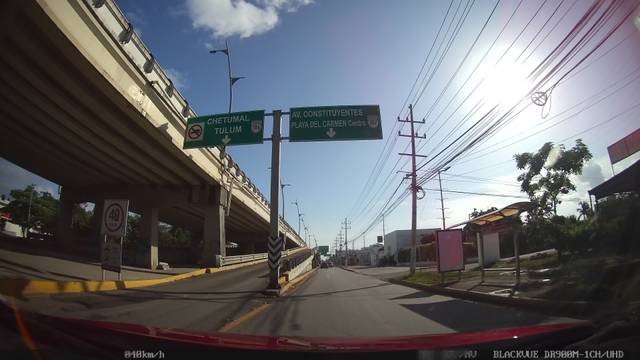
Region: Mexico
Coordinates: 20.636, -87.077